Field crop: tomato
Growth stage: 1
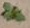
Species: solanum